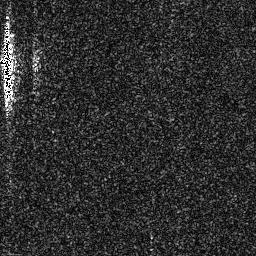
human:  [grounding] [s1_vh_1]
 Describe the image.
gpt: In the satellite image, there is  <ref>1 medium ship </ref> <box>[[0, 6, 7, 42, 0]]</box> located at top left.